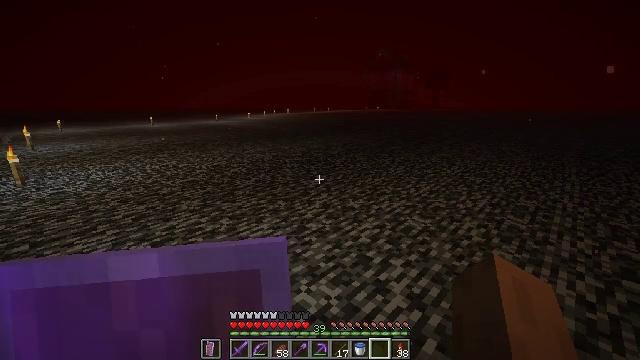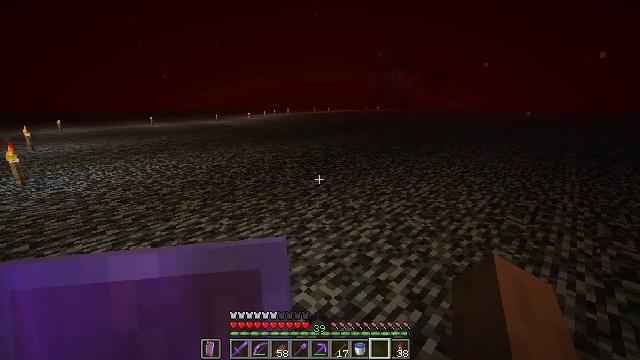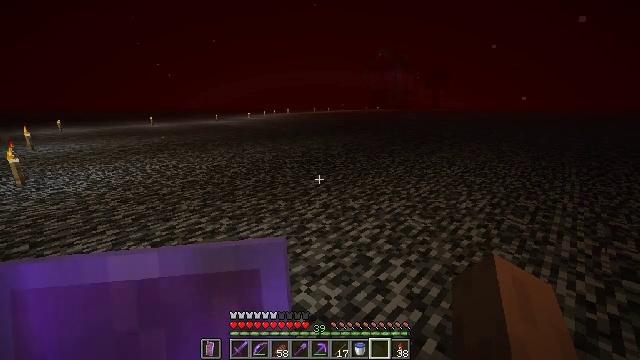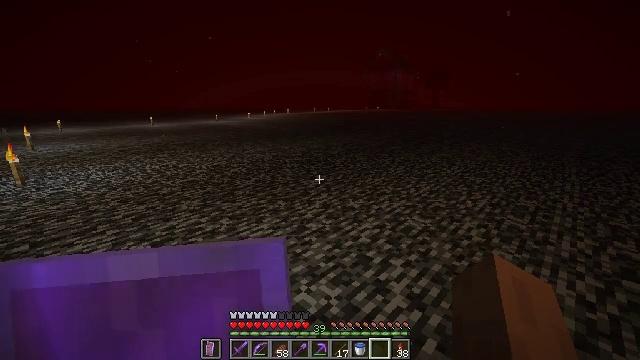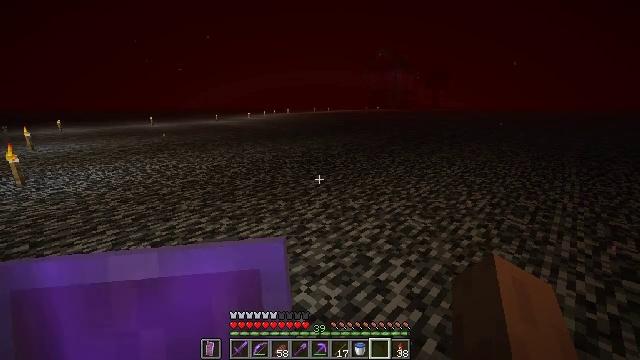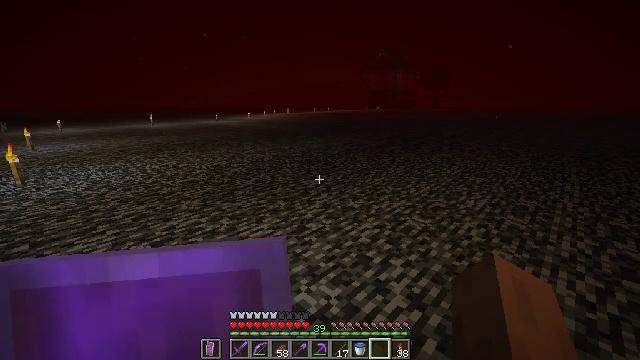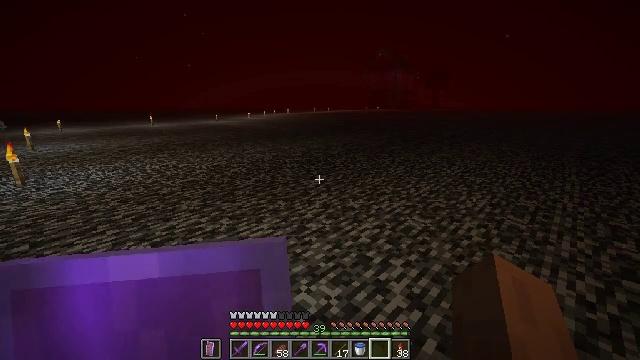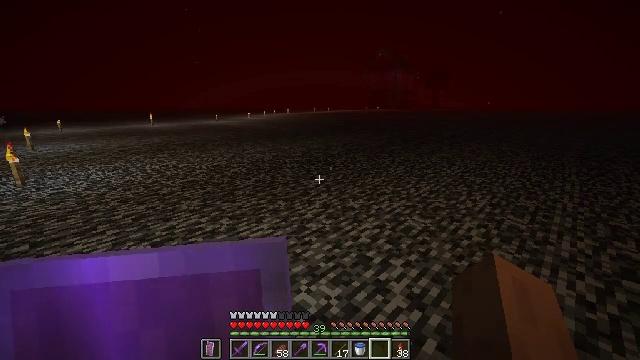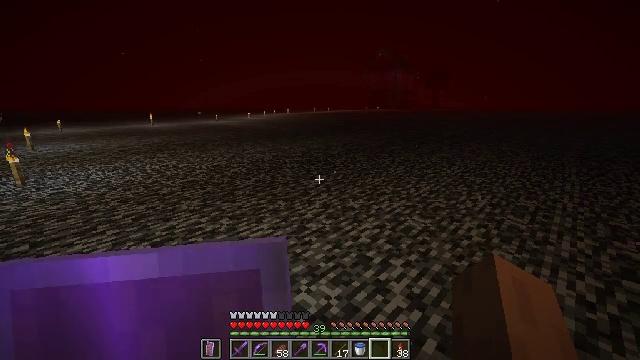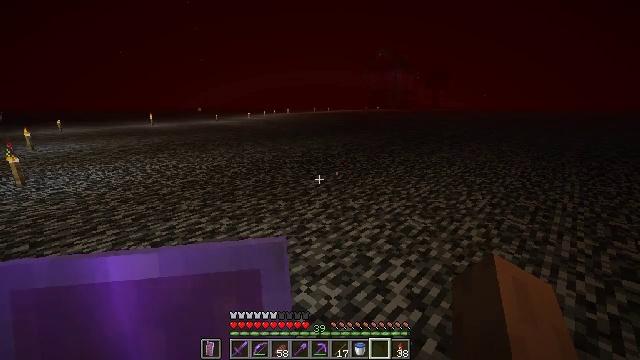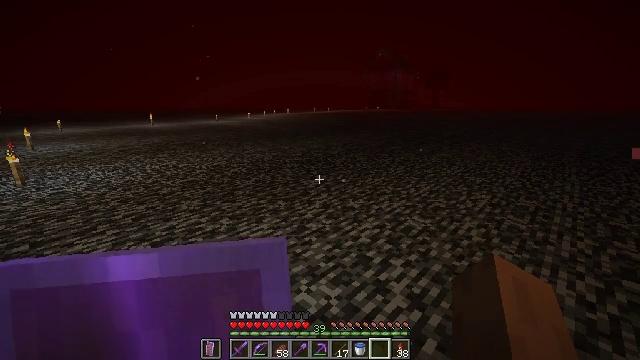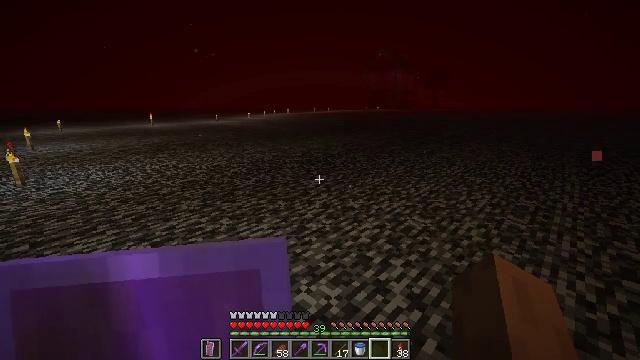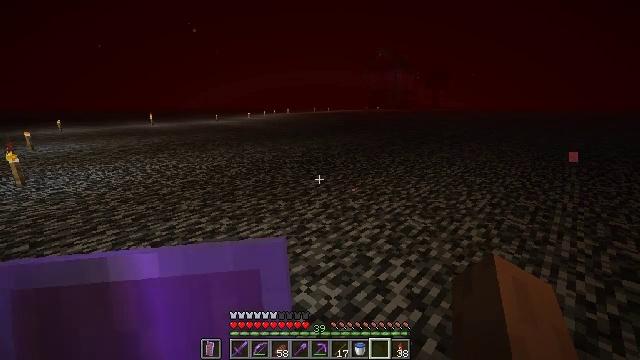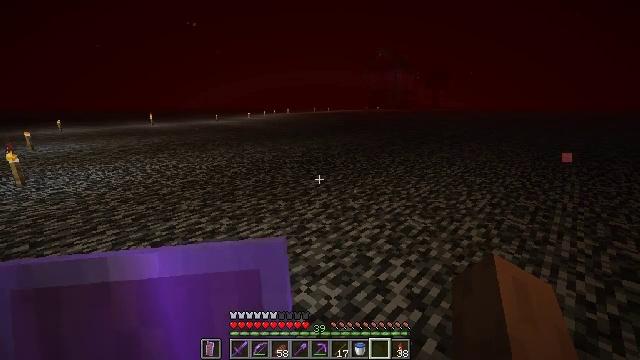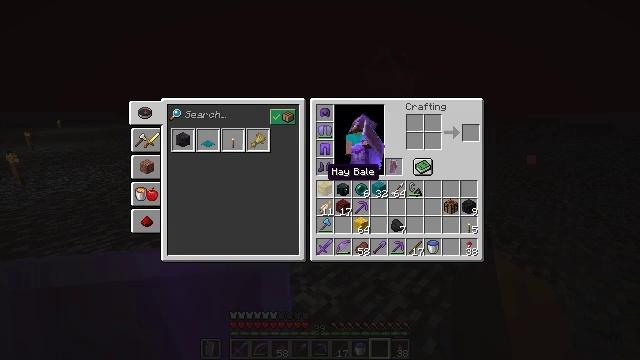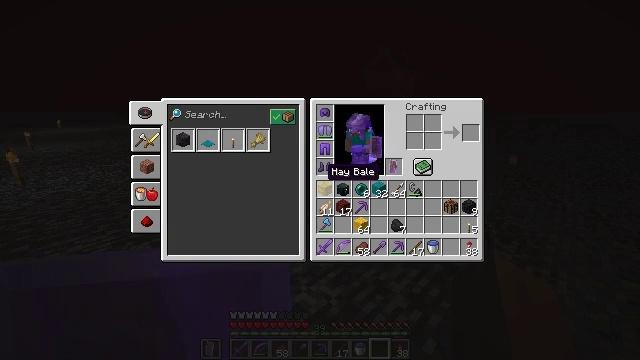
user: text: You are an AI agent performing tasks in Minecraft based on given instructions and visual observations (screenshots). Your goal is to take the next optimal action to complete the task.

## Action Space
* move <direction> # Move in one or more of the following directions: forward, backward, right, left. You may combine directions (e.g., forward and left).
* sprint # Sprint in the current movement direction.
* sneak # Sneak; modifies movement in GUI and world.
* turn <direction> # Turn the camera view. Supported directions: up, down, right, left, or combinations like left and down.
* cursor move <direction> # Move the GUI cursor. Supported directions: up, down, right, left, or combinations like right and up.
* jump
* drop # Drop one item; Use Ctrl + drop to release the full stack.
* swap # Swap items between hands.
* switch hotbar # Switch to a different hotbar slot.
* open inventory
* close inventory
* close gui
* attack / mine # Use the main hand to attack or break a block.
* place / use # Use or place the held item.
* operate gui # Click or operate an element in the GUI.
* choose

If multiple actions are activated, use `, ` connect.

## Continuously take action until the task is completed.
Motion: motion action
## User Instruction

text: craft item cyan carpet
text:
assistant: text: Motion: no_op
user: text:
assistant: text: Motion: no_op
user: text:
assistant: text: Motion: no_op
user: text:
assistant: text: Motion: no_op
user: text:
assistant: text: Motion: no_op
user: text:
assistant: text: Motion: no_op
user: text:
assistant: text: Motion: no_op
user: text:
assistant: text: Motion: no_op
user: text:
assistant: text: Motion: no_op
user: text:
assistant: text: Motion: no_op
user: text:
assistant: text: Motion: no_op
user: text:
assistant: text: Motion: no_op
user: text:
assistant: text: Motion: no_op
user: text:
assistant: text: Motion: open inventory
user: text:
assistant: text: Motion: open inventory
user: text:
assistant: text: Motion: open inventory
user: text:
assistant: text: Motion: no_op
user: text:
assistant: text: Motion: no_op
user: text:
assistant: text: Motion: no_op
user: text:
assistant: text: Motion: no_op
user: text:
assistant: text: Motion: turn left
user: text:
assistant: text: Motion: turn left
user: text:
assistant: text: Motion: turn left
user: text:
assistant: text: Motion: turn left
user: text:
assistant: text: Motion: turn left
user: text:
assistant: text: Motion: turn left
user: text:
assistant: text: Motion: turn left
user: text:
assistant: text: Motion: no_op
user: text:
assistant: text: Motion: turn left
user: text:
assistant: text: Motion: no_op